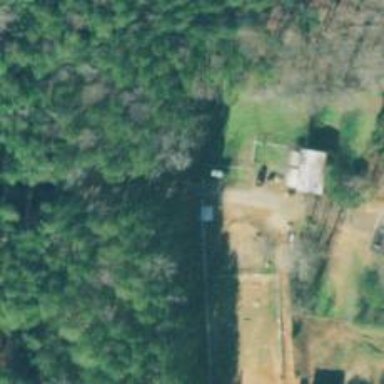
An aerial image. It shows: Driveway leading to service road.